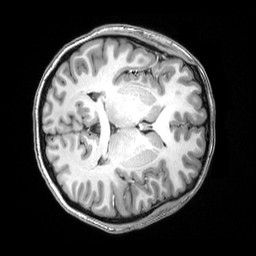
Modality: T1w
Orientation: axial
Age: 23
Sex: female
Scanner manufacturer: siemens
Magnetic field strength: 3 T
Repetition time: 2.5 s
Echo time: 0.00343 s